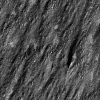
Atmospheric dust classification: not_dusty